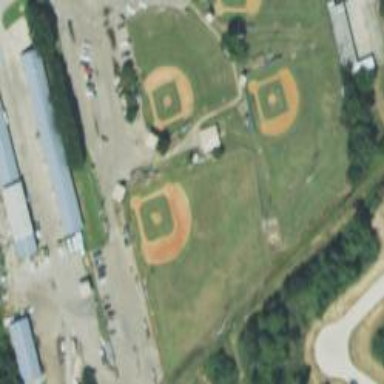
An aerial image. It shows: Baseball pitch for leisure land.